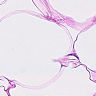
Metastatic tissue present: no